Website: home-depot
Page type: billing-address
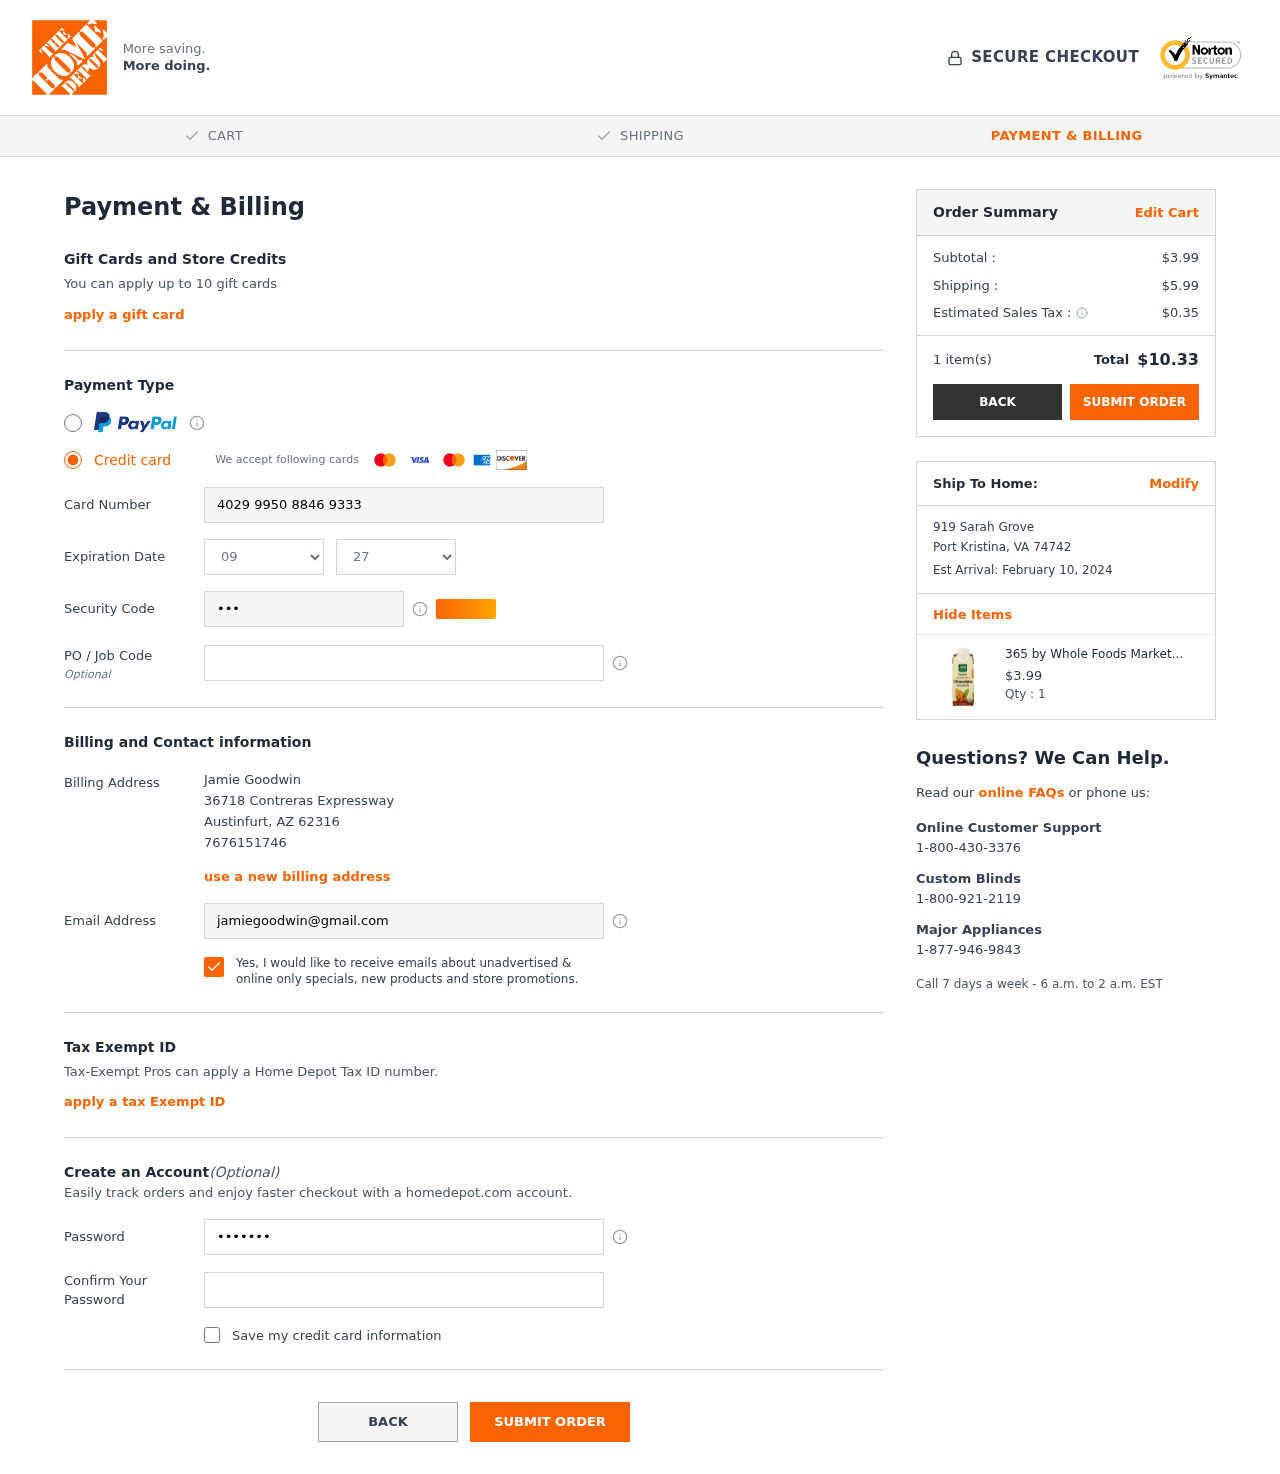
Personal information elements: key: PII_CARD_CVV
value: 839
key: PII_CARD_EXPIRY_MONTH
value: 09
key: PII_CARD_EXPIRY_YEAR
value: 27
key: PII_CARD_NUMBER
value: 4029 9950 8846 9333
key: PII_CITY
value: Austinfurt
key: PII_CITY2
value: Port Kristina
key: PII_EMAIL
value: jamiegoodwin@gmail.com
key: PII_FULLNAME
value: Jamie Goodwin
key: PII_PHONE
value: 7676151746
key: PII_POSTCODE
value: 62316
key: PII_POSTCODE2
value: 74742
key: PII_STATE_ABBR
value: AZ
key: PII_STATE_ABBR2
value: VA
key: PII_STREET
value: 36718 Contreras Expressway
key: PII_STREET2
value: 919 Sarah Grove
Product elements: key: PRODUCT1_NAME
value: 365 by Whole Foods Market, Organic Unsweetened Almond Milk, Chocolate (1 Single Carton), 8 Fl Oz
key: PRODUCT1_PRICE
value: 3.99
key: PRODUCT1_QUANTITY
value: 1
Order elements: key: ORDER_SUBTOTAL
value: $3.99
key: ORDER_SHIPPING_COST
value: $5.99
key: ORDER_TAX
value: $0.35
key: ORDER_NUM_ITEMS
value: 1 item(s)
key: ORDER_TOTAL
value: $10.33
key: ORDER_DELIVERY_DATE
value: Est Arrival: February 10, 2024